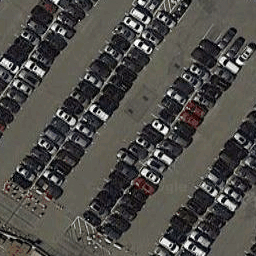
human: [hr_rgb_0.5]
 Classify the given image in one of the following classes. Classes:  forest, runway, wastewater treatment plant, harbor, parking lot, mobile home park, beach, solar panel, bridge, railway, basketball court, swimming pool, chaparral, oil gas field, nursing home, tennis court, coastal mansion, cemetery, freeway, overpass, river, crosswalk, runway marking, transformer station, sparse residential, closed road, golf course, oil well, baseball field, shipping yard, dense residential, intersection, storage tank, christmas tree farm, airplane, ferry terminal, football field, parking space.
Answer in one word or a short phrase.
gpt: parking lot